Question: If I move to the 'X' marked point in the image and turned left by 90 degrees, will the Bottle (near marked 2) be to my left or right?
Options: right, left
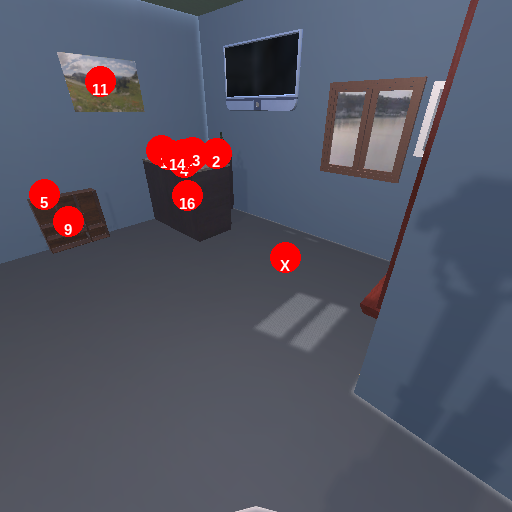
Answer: right